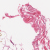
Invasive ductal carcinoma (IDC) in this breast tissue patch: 0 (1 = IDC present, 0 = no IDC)